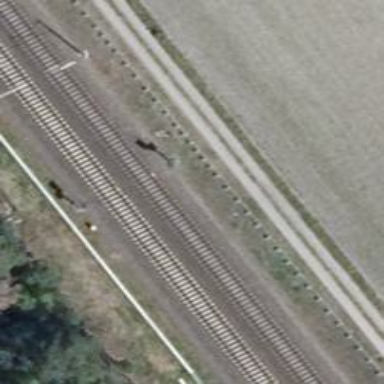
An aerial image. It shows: Light railway signal with light crossing form.